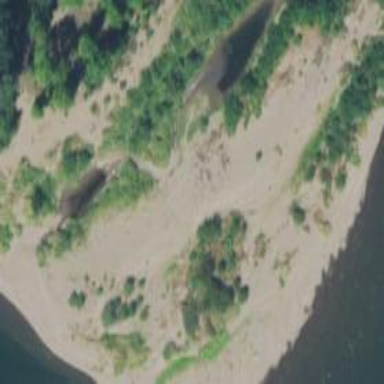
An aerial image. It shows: Sandy beach with natural surroundings.